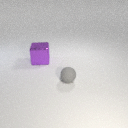
small gray rubber sphere in front of large purple metal cube